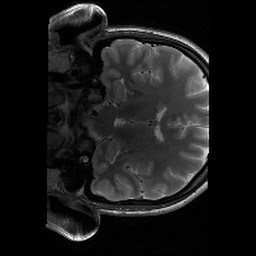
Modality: T2w
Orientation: coronal
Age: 21
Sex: female
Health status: healthy
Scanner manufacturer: siemens
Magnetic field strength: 3 T
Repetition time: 6 s
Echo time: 0.064 s